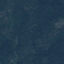
Land use / land cover class: Forest